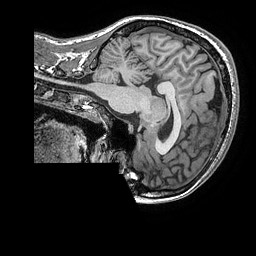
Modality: T1w
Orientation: sagittal
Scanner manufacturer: ge
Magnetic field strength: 3 T
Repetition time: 0.008184 s
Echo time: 0.003192 s